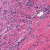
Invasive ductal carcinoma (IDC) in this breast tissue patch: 0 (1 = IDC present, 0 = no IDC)